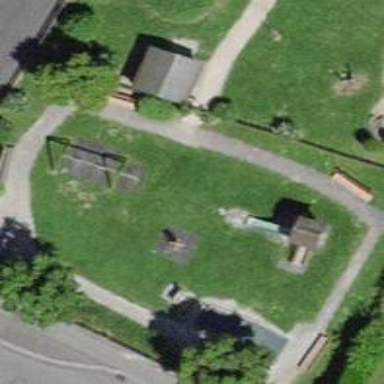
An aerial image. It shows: Playground area for leisure activities on the land.